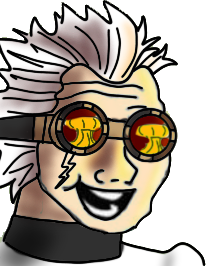
Label: 5_Bloomer